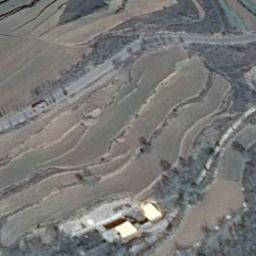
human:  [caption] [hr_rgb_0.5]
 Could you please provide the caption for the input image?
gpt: The bare and green terrace is next to some houses and trees .

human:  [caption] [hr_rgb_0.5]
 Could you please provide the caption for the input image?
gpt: There is a winding path between the terraces .

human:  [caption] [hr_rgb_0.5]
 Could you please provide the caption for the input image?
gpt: There are several houses in a large layer of brown and green mixed terraces .

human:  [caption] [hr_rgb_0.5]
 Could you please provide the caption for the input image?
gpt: There is a road beside the terrace .

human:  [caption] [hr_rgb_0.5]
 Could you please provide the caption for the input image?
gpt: There are some buildings and green trees beside the terraces .